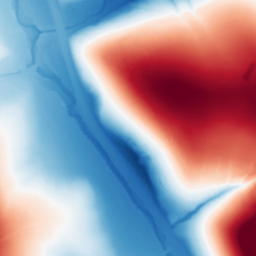
Category: classical
Decomposition family: gaussian
Decomposition parameters: sigma: 100
Upsampling method: quintic
Upsampling parameters: scale: 2
Upsampling scale: 2